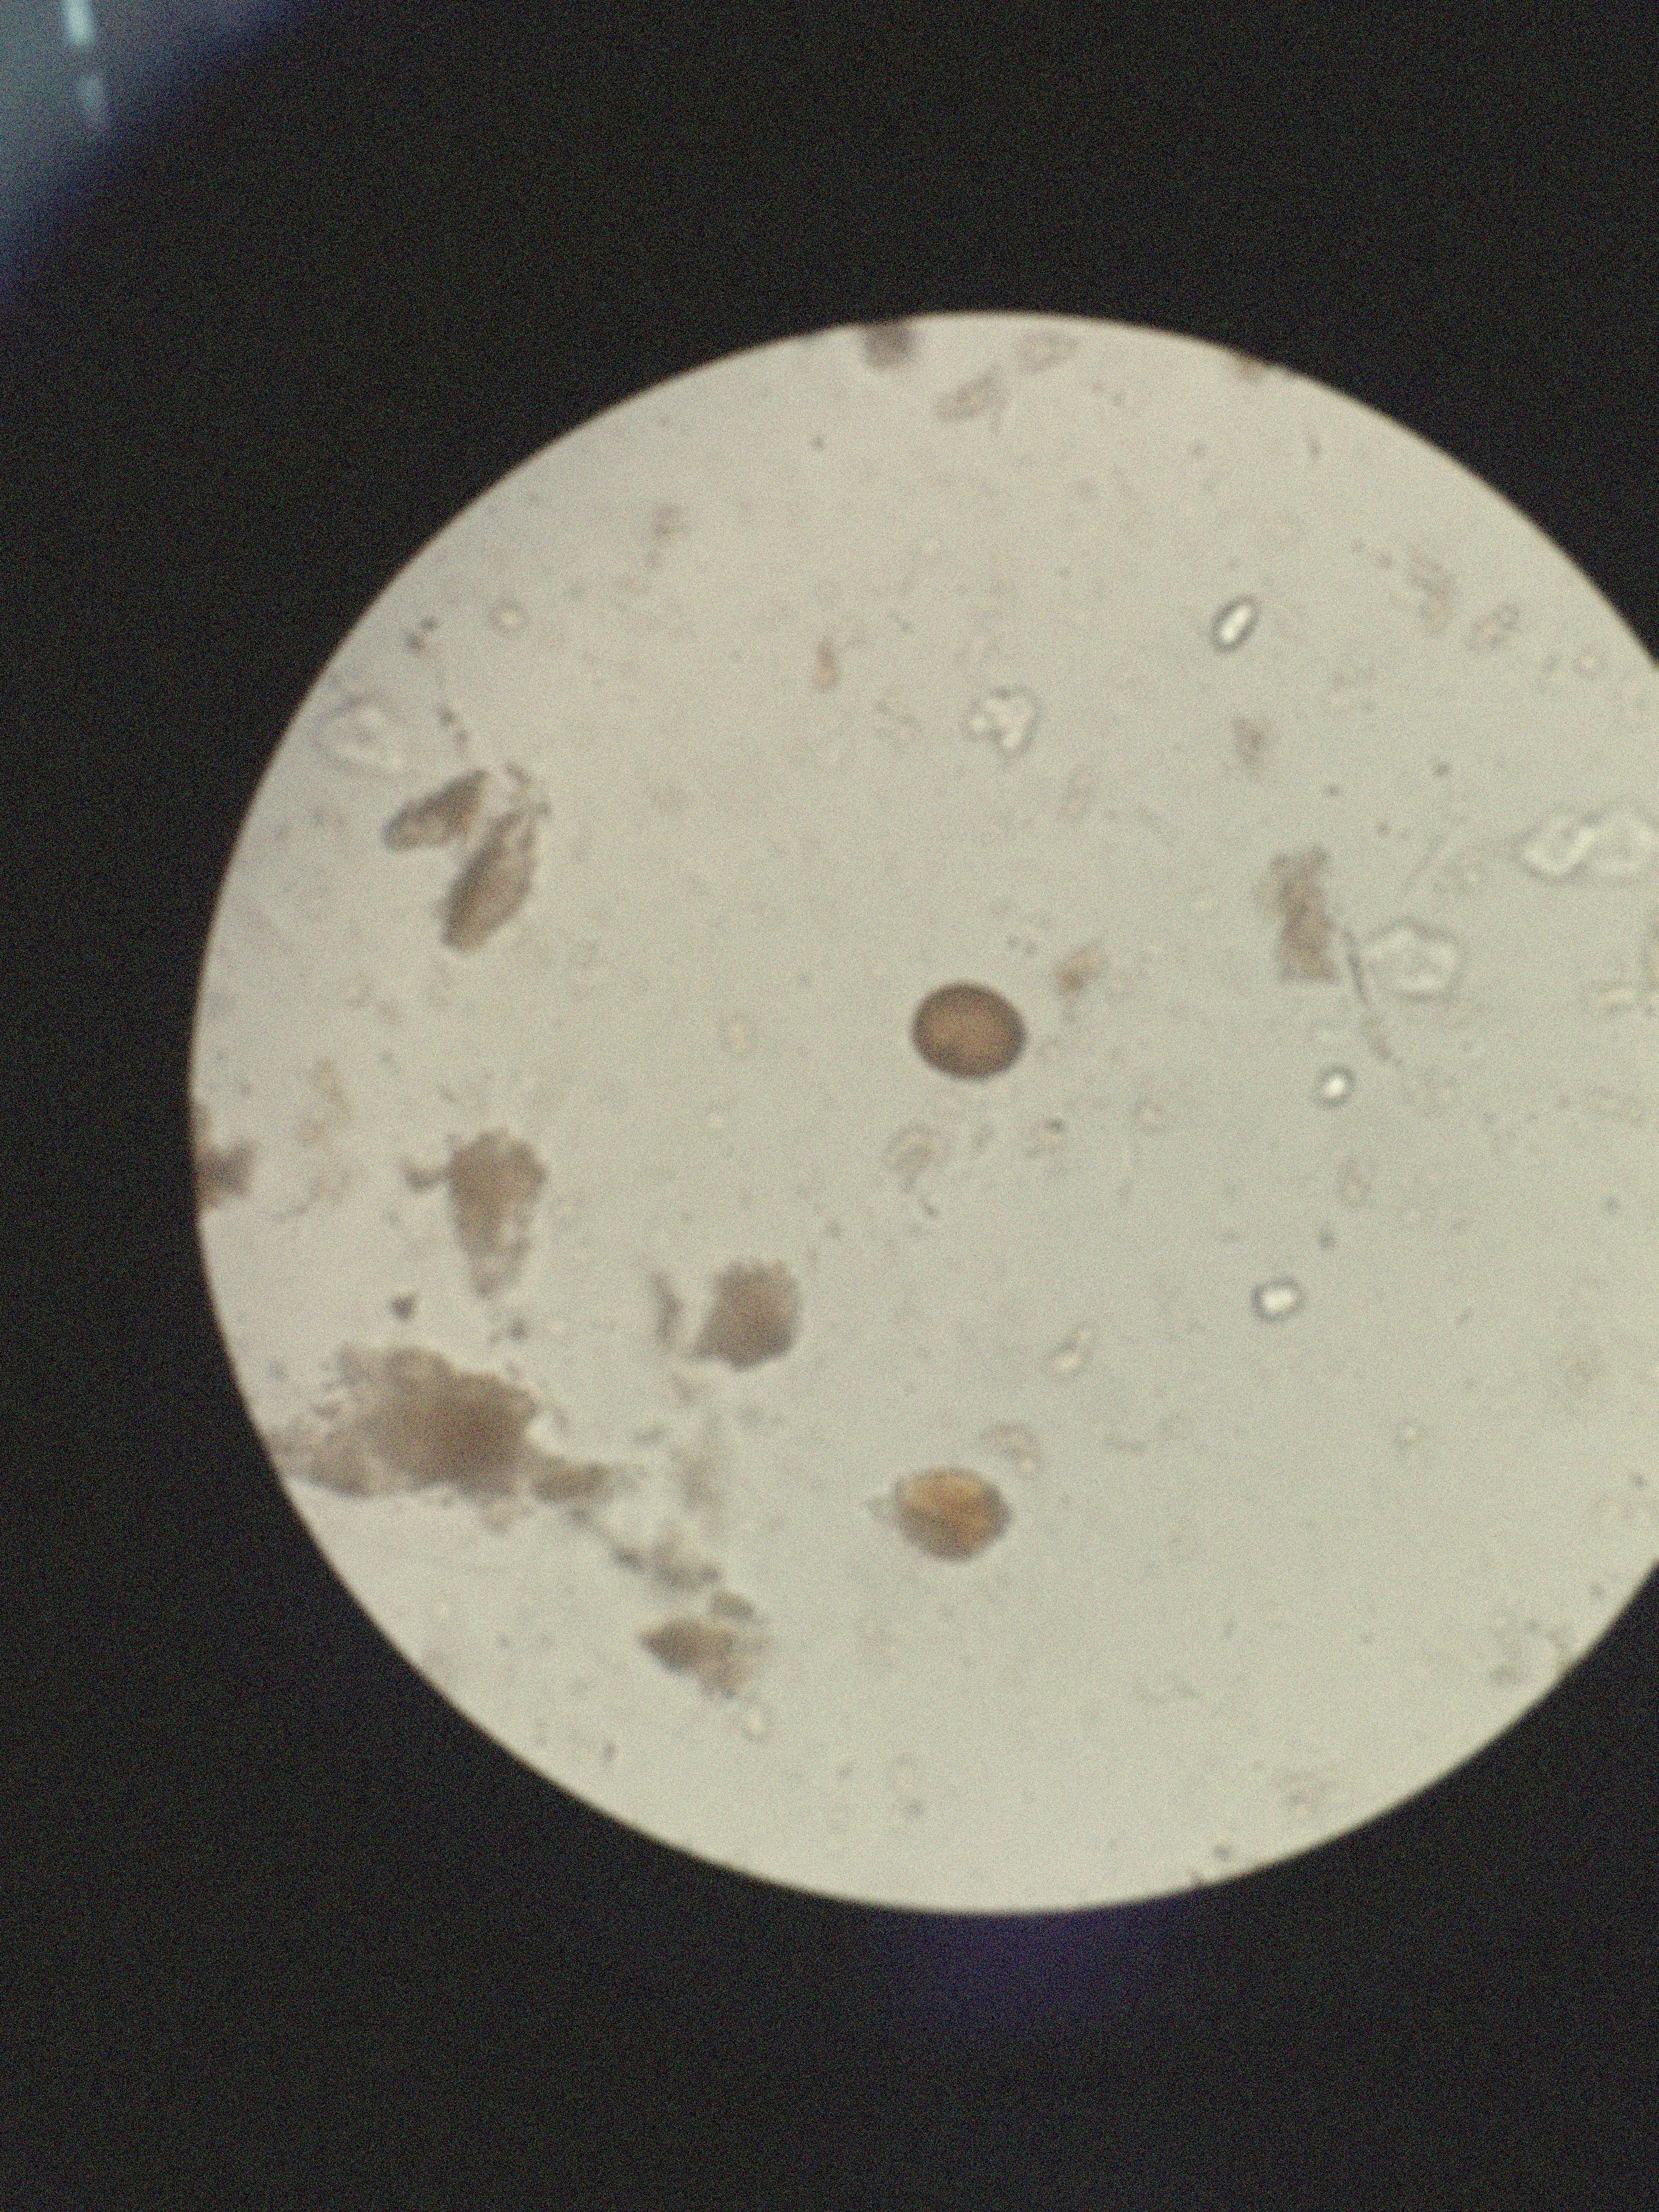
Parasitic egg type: Taenia spp. egg